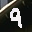
Label: 9